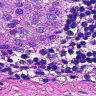
Metastatic tissue present: yes